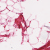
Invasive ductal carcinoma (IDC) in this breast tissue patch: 0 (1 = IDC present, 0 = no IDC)